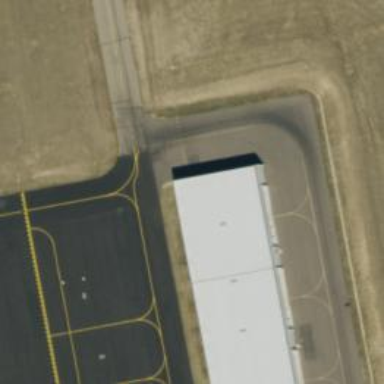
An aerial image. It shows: View of taxiway at the airport.